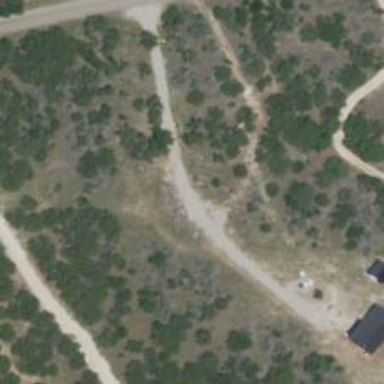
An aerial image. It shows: Driveway.